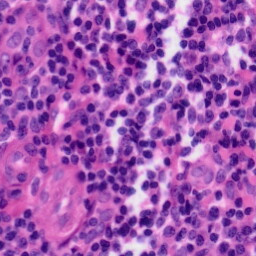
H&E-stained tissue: Tonsil